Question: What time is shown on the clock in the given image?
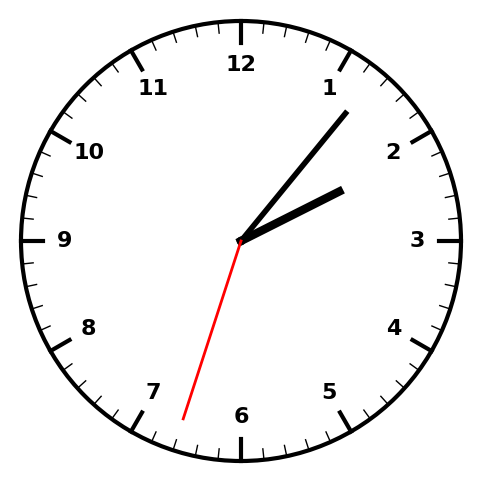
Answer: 02:06:33